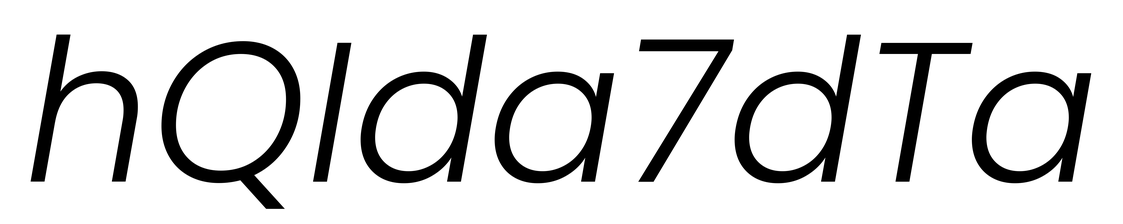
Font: Poppins-LightItalic